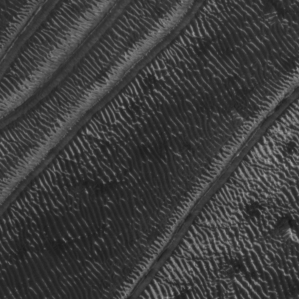
Label: frost